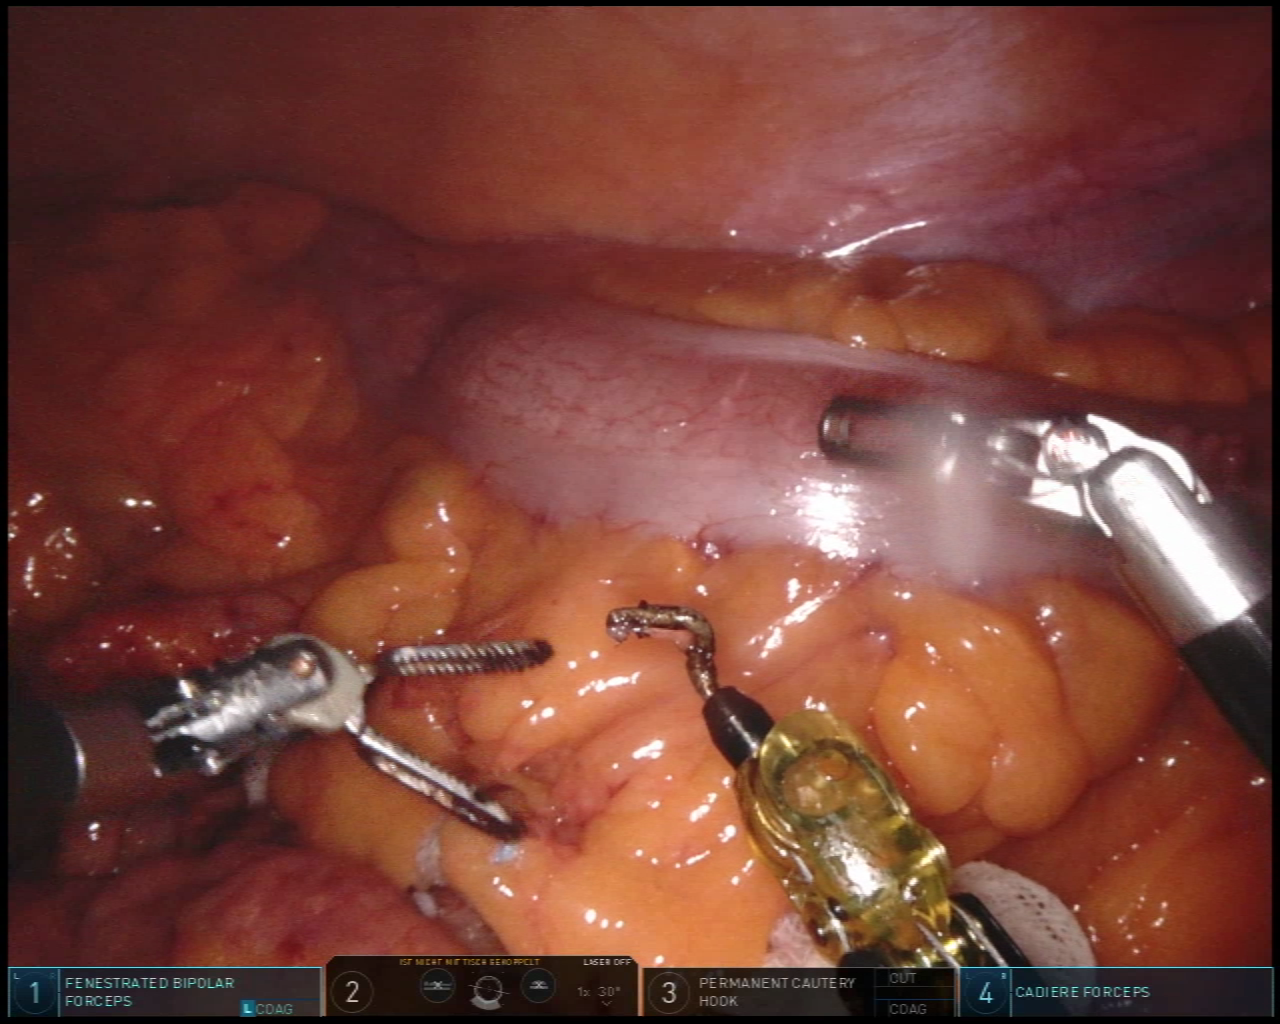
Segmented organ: abdominal_wall
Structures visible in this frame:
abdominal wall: yes
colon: yes
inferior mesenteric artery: no
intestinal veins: no
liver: no
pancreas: no
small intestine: no
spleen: no
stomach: no
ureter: no
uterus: no
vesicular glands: no